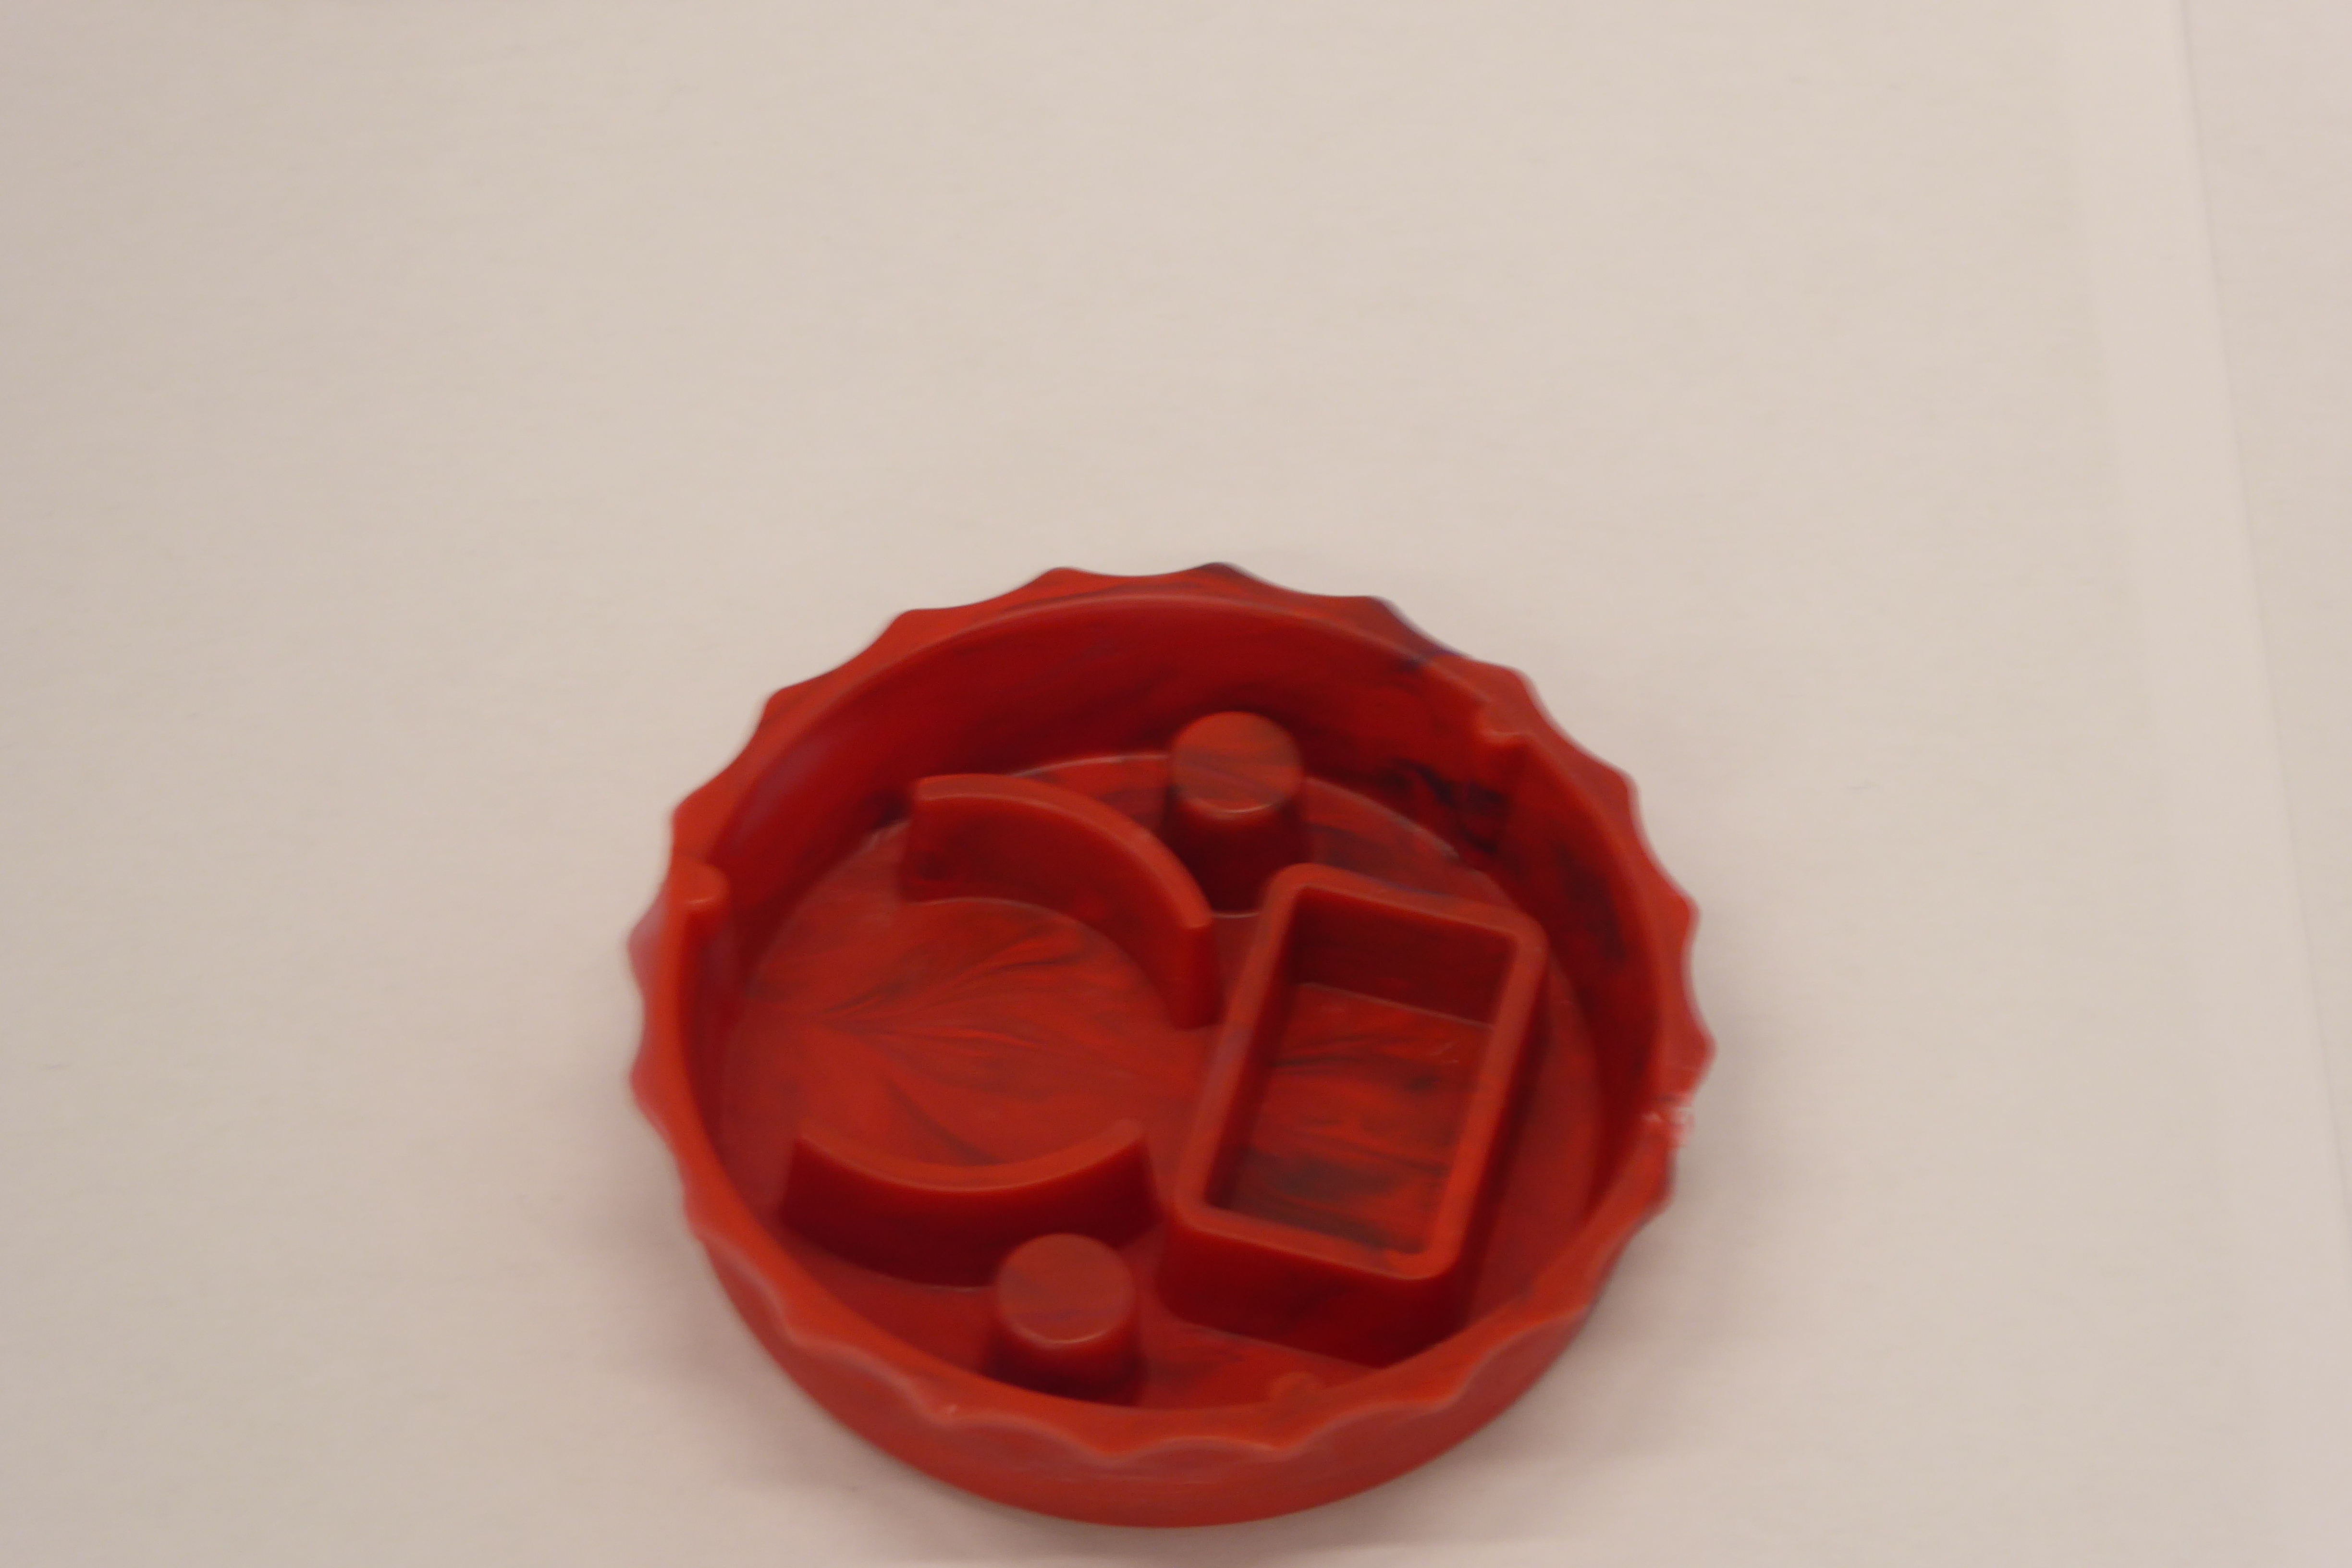
Label: Bottle Opener - Cover